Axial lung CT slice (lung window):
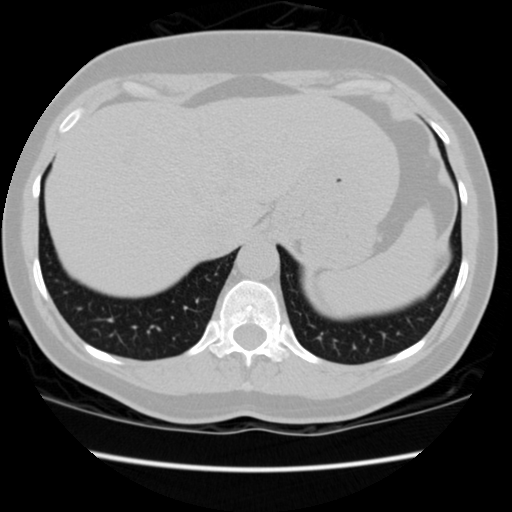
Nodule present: no